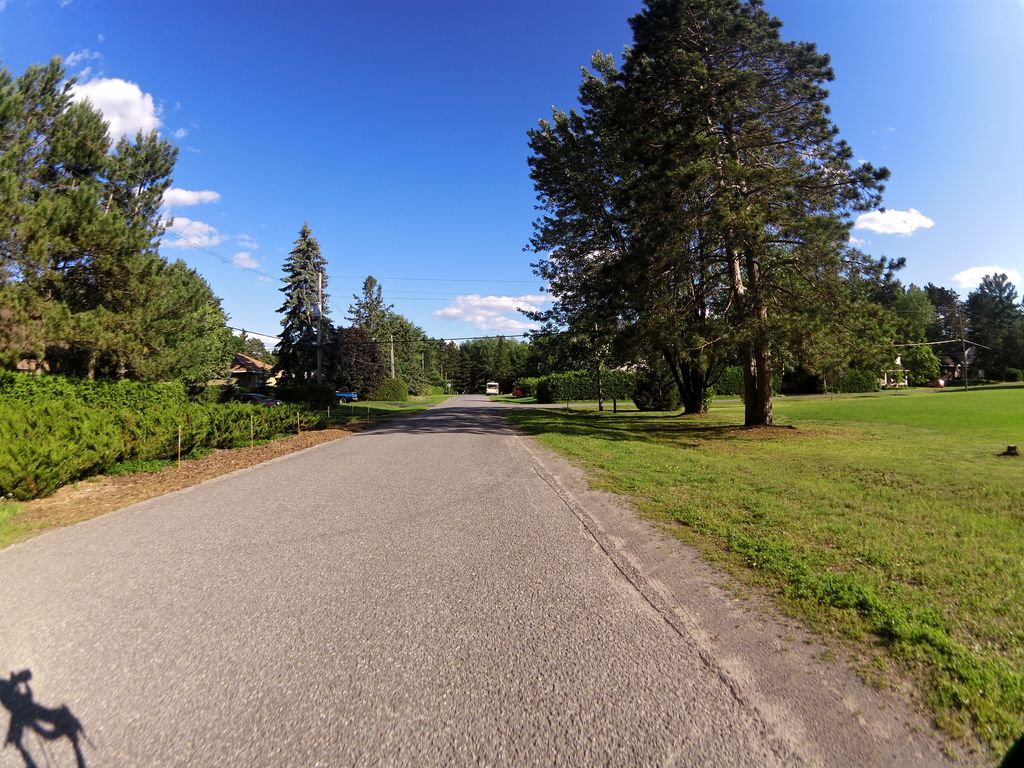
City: ottawa-gatineau